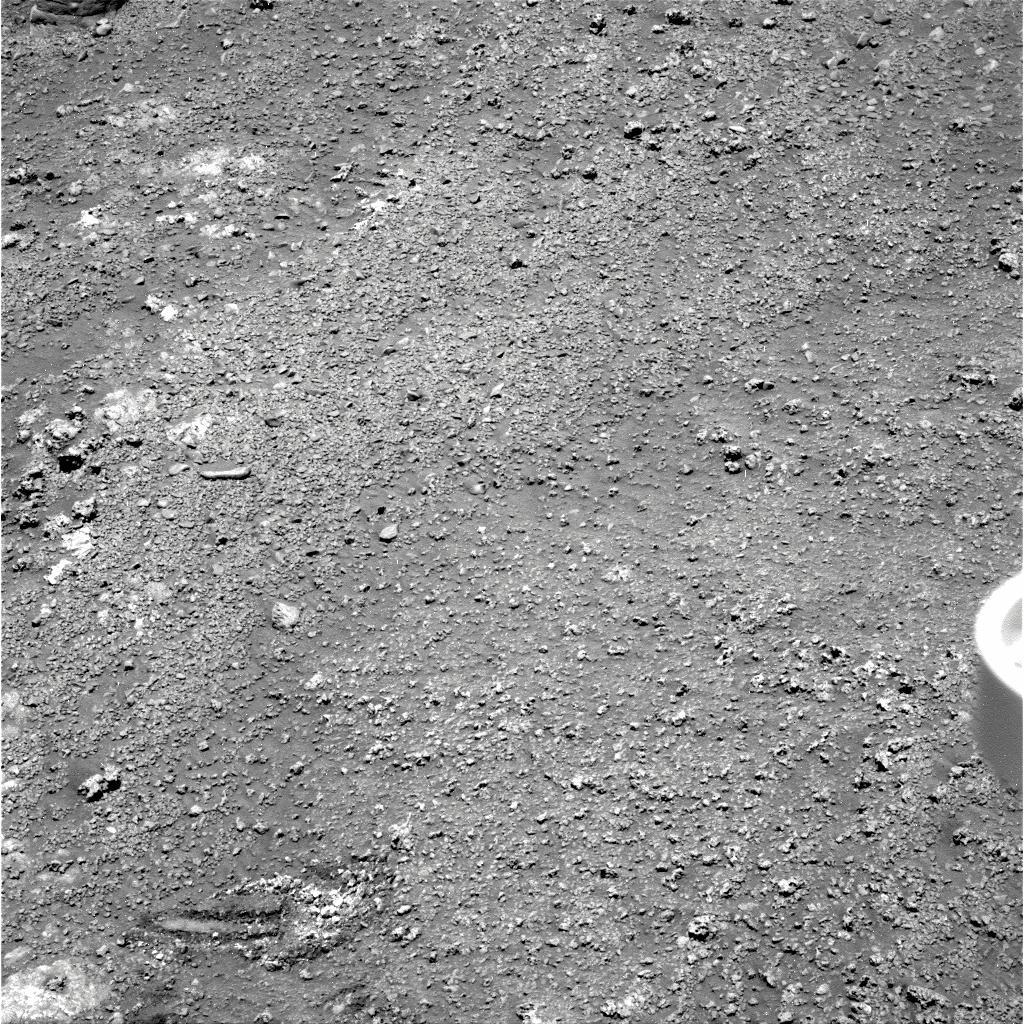
Terrain classes present: Background, Bedrock, Gravel / Sand / Soil, Rock